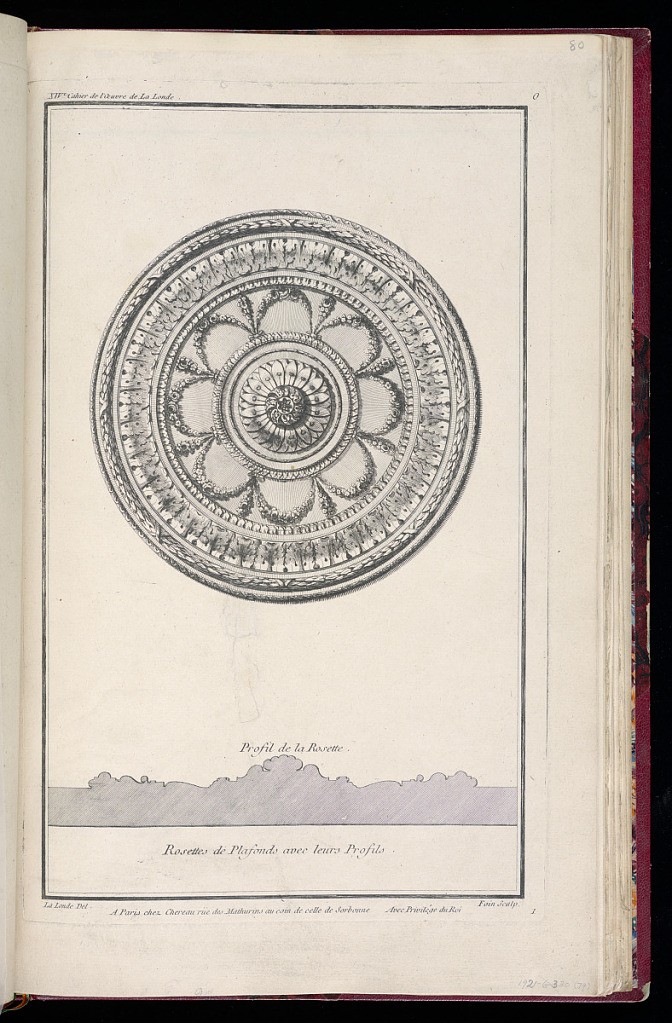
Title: Rosette Design for a Ceiling
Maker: Richard de Lalonde, French, active 1780–96
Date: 1785-1788
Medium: Etching on off-white laid paper
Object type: Print
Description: Rosette design for a ceiling with, from back edge to sight edge, wave, bound leaf, acanthus, lamb tongue, garland, lamb tongue, bead and bar ornamentation. The profile of the rosette is provided below. The plate is signed and numbered.